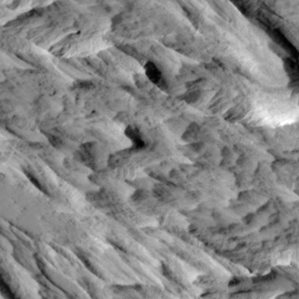
Label: non_frost